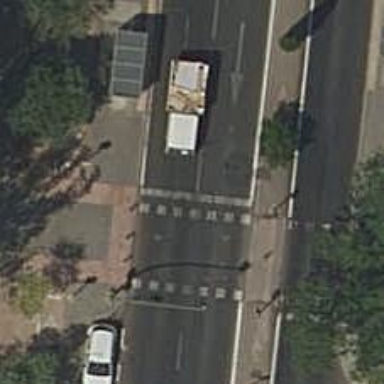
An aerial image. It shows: Public transport stop position.